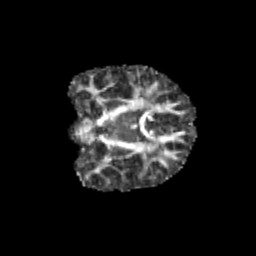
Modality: FA
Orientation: coronal
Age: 9
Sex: male
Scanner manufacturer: siemens
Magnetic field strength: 3 T
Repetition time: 3.8 s
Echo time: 0.07 s